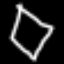
Label: diamond